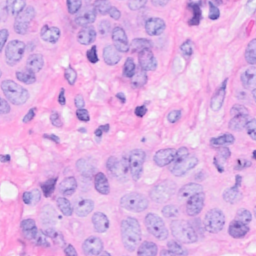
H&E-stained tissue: Breast